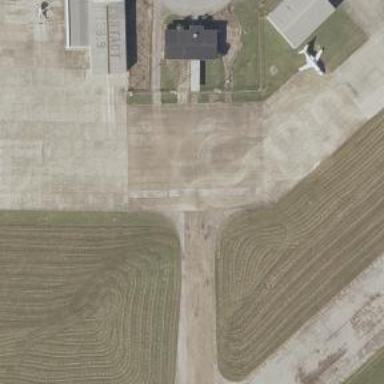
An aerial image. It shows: View of taxiway at the airport.